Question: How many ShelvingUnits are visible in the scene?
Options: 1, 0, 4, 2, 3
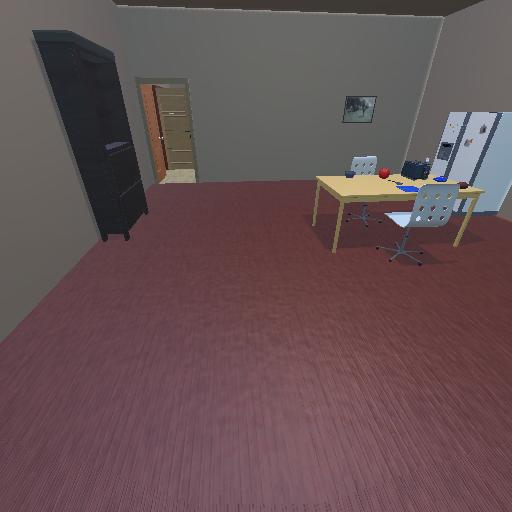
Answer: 1